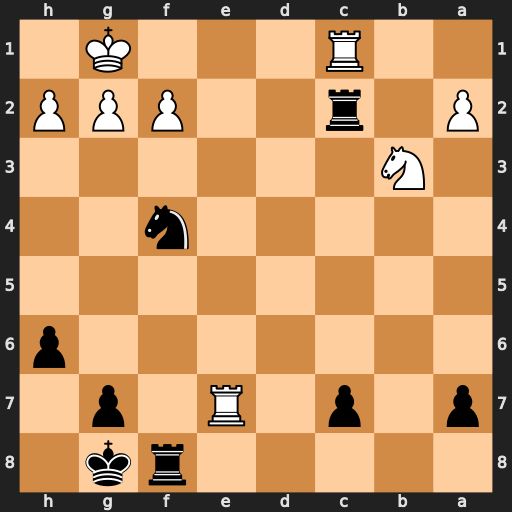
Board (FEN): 5rk1/p1p1R1p1/7p/8/5n2/1N6/P1r2PPP/2R3K1
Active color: b
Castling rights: -
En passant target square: -
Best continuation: Ne2+ Rxe2 Rxe2